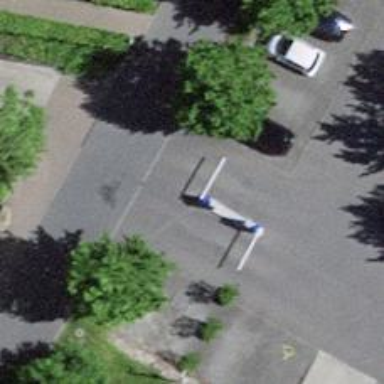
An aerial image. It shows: Lift gate barrier.